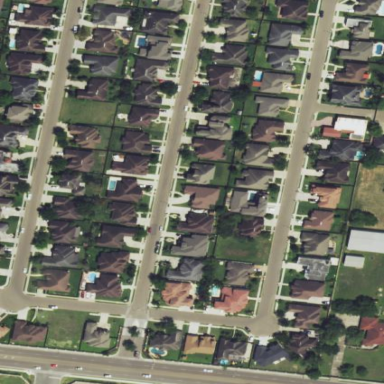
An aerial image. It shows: Residential area within neighborhood.